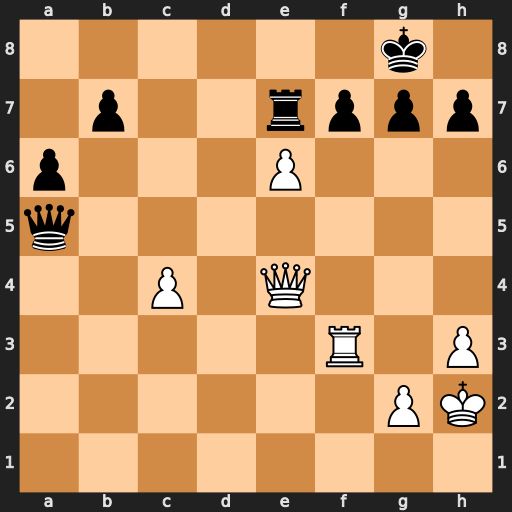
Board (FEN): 6k1/1p2rppp/p3P3/q7/2P1Q3/5R1P/6PK/8
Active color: w
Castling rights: -
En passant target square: -
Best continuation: exf7+ Kf8 Qxe7+ Kxe7 f8=Q+